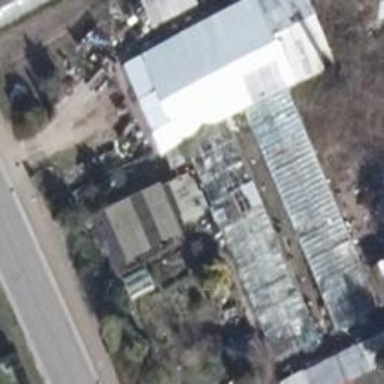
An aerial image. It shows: Greenhouse.